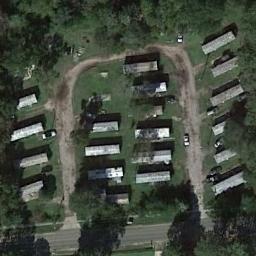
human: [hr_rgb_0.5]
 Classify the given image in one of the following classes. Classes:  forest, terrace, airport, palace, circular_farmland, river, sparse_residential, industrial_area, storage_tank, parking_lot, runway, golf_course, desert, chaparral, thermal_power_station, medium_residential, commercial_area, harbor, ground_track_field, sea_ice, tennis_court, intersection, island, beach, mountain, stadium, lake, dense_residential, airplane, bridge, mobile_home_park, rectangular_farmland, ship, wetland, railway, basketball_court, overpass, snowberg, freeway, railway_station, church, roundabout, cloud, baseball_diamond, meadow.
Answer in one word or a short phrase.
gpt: mobile_home_park